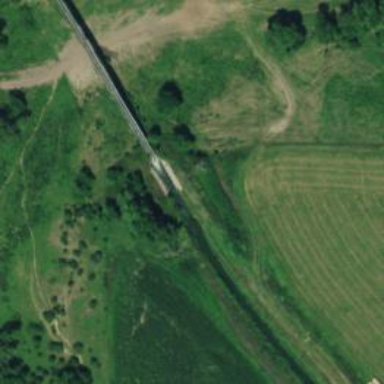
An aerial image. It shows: Viaduct bridge over canal.